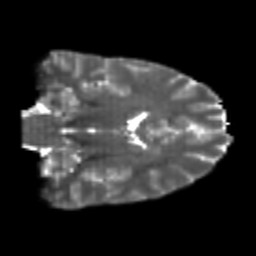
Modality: T2w
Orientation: coronal
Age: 22
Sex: male
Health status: healthy
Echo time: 0.074 s